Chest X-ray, PA view. Patient: 28 years old, sex M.
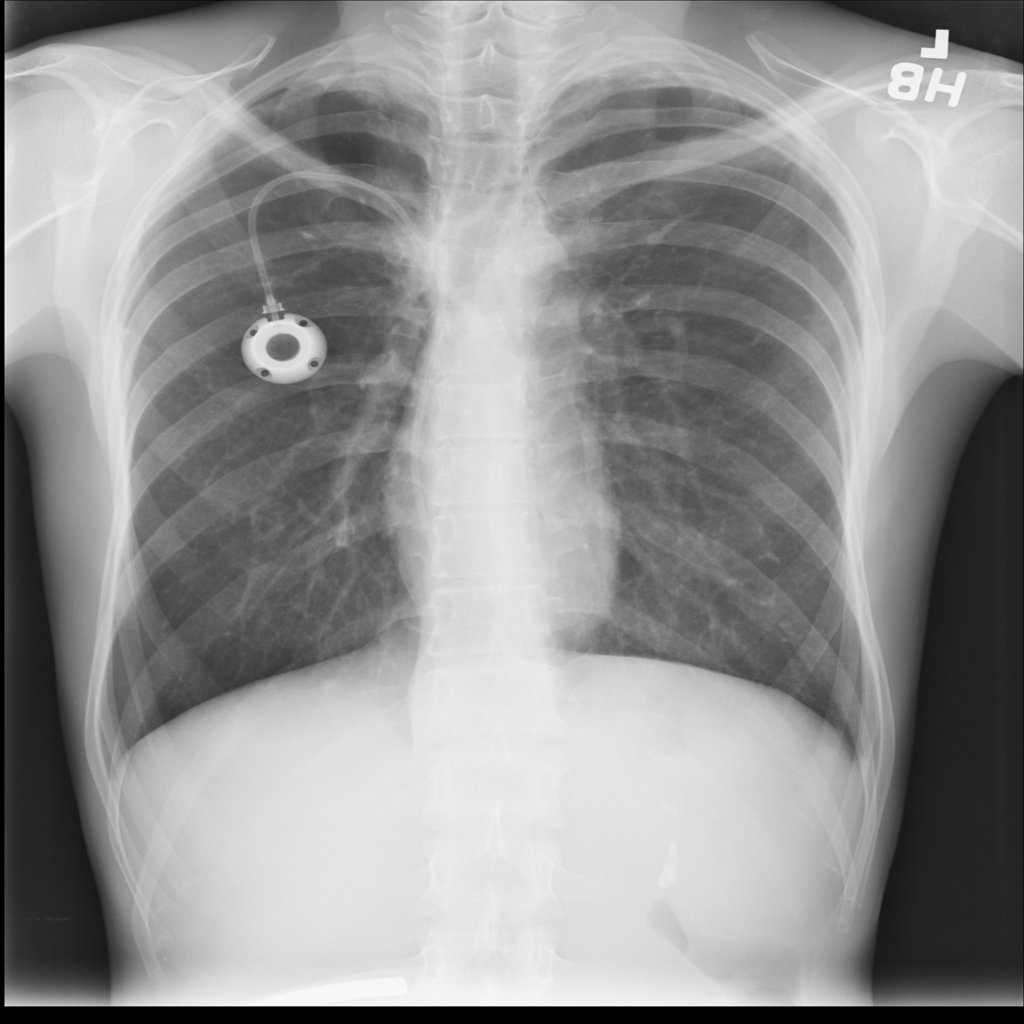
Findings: Pleural_Thickening